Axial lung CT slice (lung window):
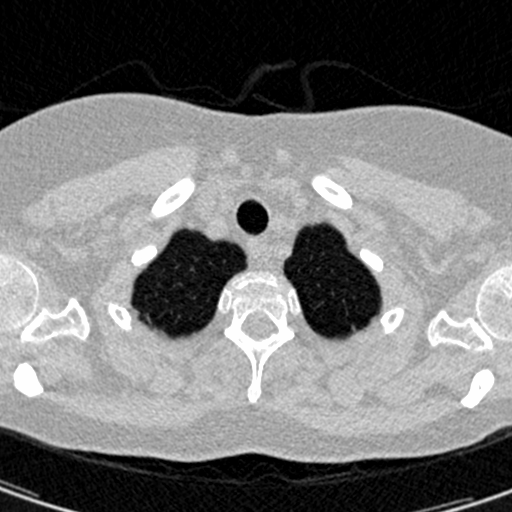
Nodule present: no